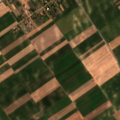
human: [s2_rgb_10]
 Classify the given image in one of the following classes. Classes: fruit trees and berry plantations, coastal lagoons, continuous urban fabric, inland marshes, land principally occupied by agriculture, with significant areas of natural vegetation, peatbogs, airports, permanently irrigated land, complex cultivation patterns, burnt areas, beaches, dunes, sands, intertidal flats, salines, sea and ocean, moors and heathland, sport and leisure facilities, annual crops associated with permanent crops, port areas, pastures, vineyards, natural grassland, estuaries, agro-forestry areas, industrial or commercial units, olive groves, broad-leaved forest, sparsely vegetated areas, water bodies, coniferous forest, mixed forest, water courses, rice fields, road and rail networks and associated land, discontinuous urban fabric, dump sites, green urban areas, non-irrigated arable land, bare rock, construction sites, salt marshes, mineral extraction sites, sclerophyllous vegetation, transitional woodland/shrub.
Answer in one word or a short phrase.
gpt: discontinuous urban fabric, non-irrigated arable land